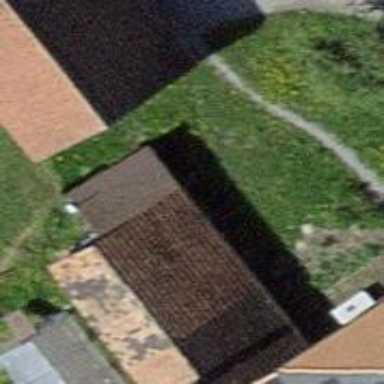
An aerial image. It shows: Shed building.